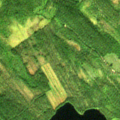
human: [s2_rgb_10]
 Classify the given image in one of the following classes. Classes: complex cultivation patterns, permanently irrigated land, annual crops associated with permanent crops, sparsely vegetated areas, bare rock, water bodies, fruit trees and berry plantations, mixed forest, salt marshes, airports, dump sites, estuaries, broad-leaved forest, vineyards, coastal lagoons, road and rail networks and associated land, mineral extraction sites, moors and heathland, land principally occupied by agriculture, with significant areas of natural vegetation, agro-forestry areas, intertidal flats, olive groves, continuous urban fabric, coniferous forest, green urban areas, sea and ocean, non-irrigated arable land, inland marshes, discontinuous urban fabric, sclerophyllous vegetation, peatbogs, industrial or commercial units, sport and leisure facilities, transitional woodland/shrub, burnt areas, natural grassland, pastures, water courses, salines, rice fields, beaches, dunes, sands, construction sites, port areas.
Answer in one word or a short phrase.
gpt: coniferous forest, transitional woodland/shrub, water bodies